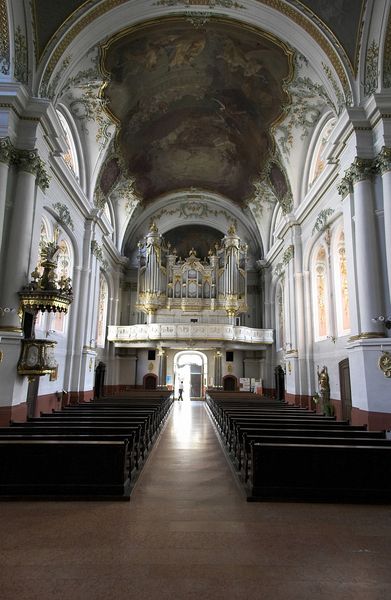
Titel: St. Ignaz (Kath. Pfarrkirche) in Mainz
Künstler: Johann Peter Jäger
Standort: Mainz, Kapuzinerst. 40 (EU - D - RP)
Schlagwörter: mann, weiß, holz, schwarz, säule, säulen, tür, ornament, barock, kirche, figur, gold, innen, balkon, bogen, empore, figuren, rundbogen, halle, foto, bänke, kapitell, portal, orgel, kanzel, rundbögen, deckengemälde, orgelpfeifen, schalldeckel, bämke, deckenfreko, orgelspiel